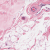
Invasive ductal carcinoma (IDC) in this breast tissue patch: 0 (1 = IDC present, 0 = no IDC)